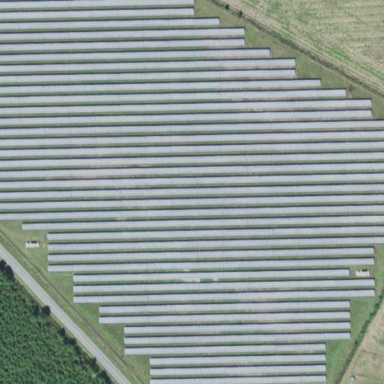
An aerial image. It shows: Solar power plant with photovoltaic technology surrounded by fence.